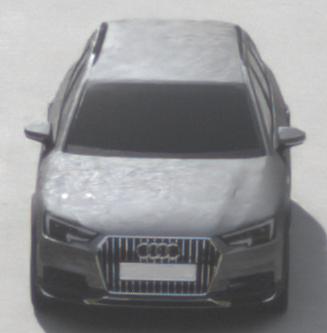
Make: Audi
Model: A4 Allroad 45 TFSI
Detailed model: A4 (B9) allroad
Model produced from: 2019/02
Model produced until: 2019/05
Doors: 5
Color: gray
Road condition: dry road
Daytime: morning or afternoon
Contrast: low contrast